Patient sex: F
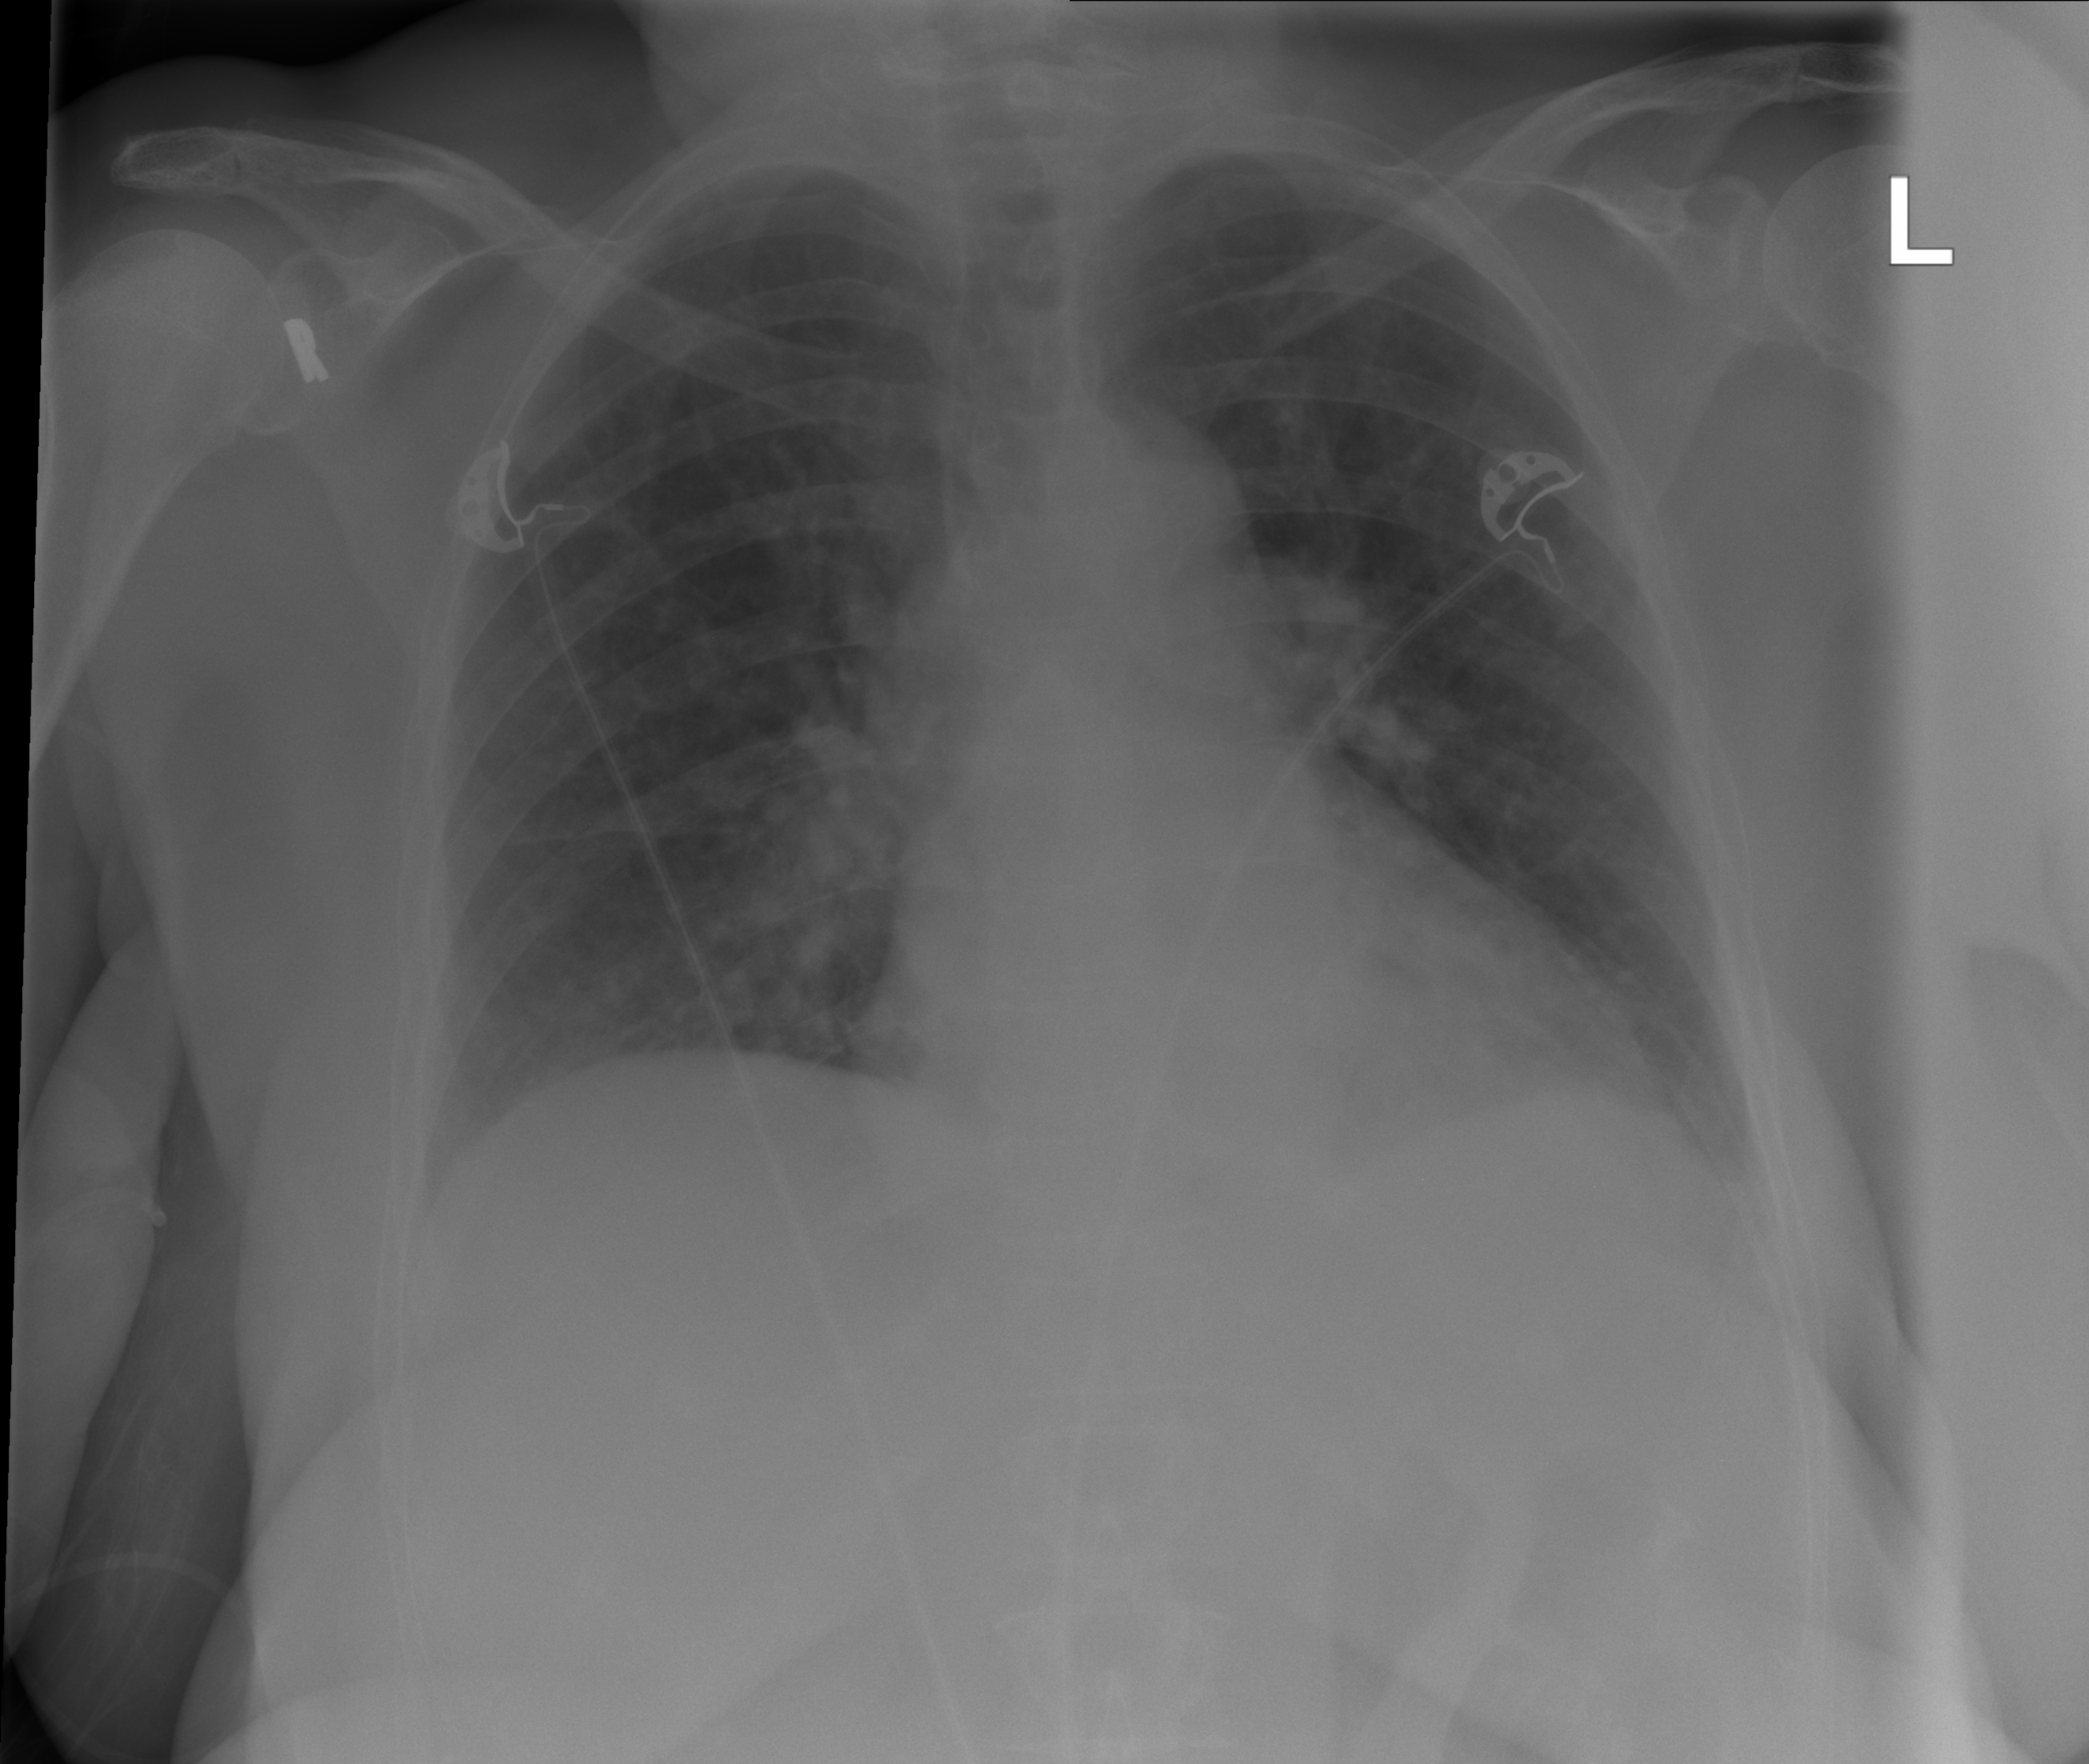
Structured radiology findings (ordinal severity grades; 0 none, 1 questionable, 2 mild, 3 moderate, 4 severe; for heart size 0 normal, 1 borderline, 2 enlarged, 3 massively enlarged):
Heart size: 0
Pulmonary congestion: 1
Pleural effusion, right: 1
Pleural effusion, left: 1
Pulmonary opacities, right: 2
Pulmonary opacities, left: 0
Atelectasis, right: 2
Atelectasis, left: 0